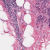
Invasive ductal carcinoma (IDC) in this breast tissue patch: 1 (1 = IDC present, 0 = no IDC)